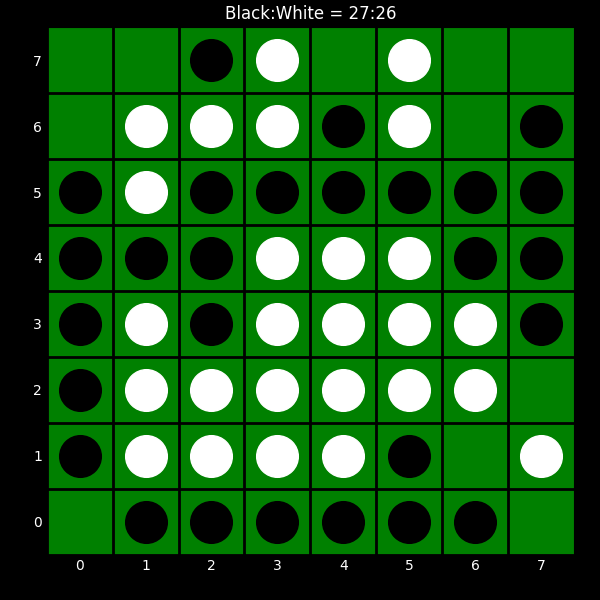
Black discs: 27
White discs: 26